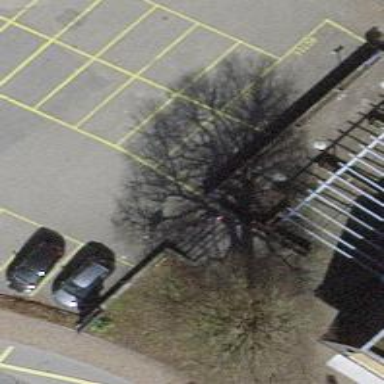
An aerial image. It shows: Parking area.